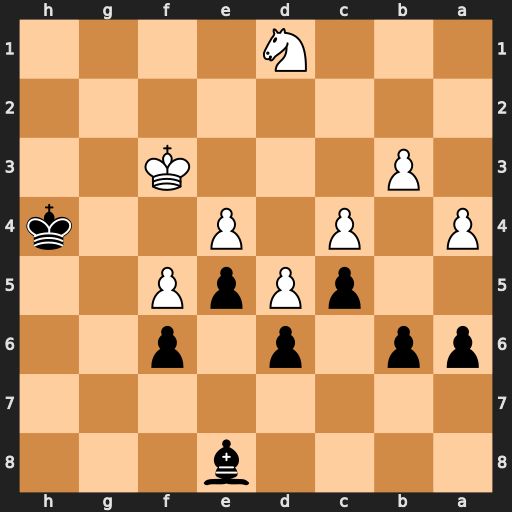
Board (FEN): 4b3/8/pp1p1p2/2pPpP2/P1P1P2k/1P3K2/8/3N4
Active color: b
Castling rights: -
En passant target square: -
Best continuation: Bh5+ Ke3 Bxd1